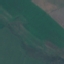
Land use / land cover: Pasture